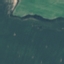
Label: AnnualCrop